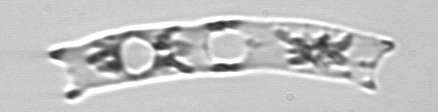
Label: Eucampia